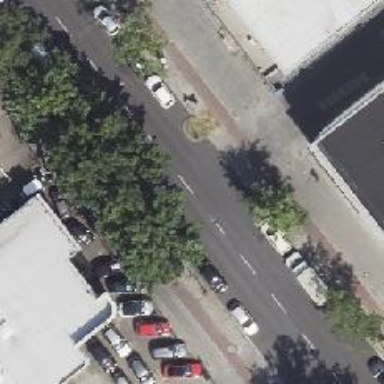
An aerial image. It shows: Tertiary road with asphalt surface. There is separate sidewalk and cycle track. There is also parking lane on the right side of the road.